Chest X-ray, AP view. Patient: 58 years old, sex F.
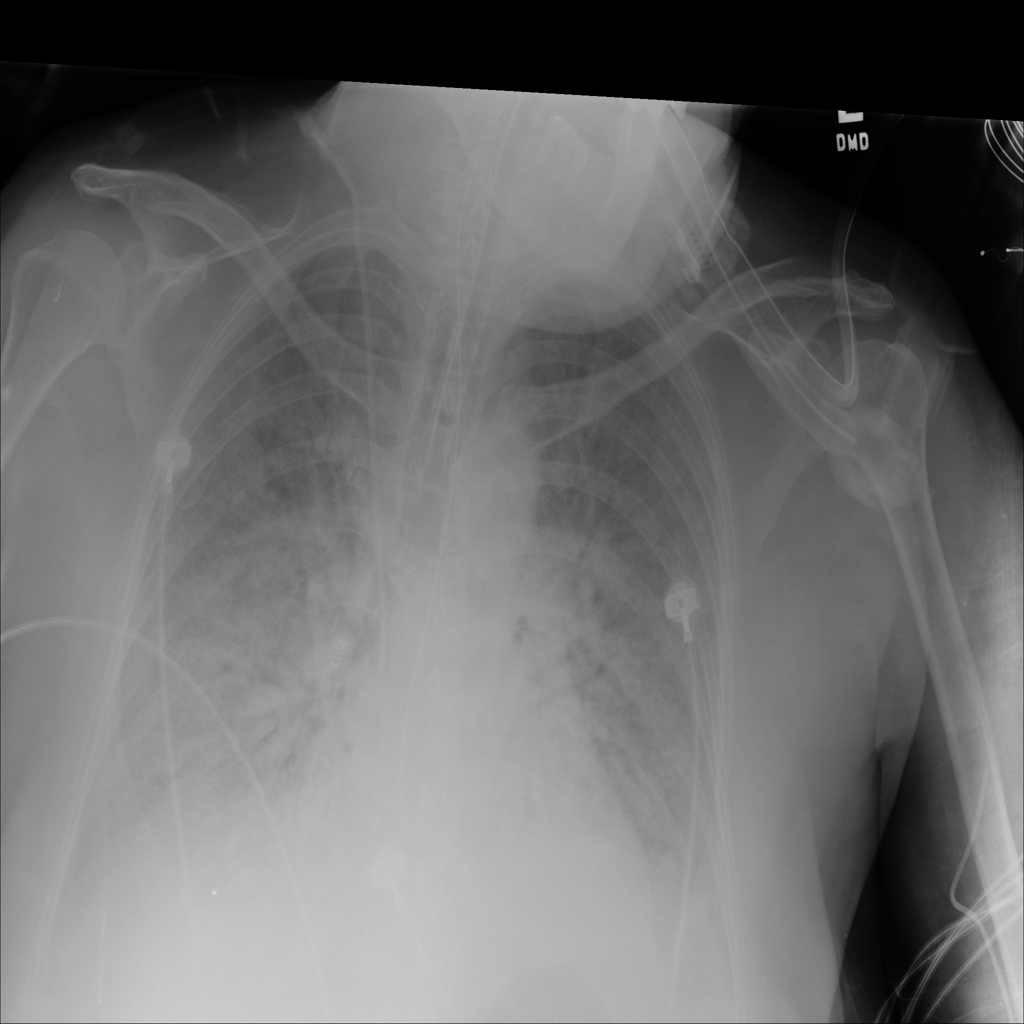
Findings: Consolidation